Question: I am using a program what can render color images but only . I would like to from those images by using two and subtracting them. I can set the background to different colors.
My idea is that if I and an other , then I can from each other and . But it is just a theory, I don't know how to do it in practise and that if there are any standard methods / algorithms for extracting alpha information out of two images by subtracting them from each other.
I would like to use a (or a very easy to use ) to do this processing. I have used convert.exe from ImageMagick before, but I have never used the other utilities in ImageMagick.
Is there anyone who can recommend me a way how to do it in practise? What I am looking for is some kind of a command line solution or a C++ library with easy to understand example files what can do this.
:
My backgrounds are computer generated, solid colors. So I can set it to 0,0,0 black. Here is an example.

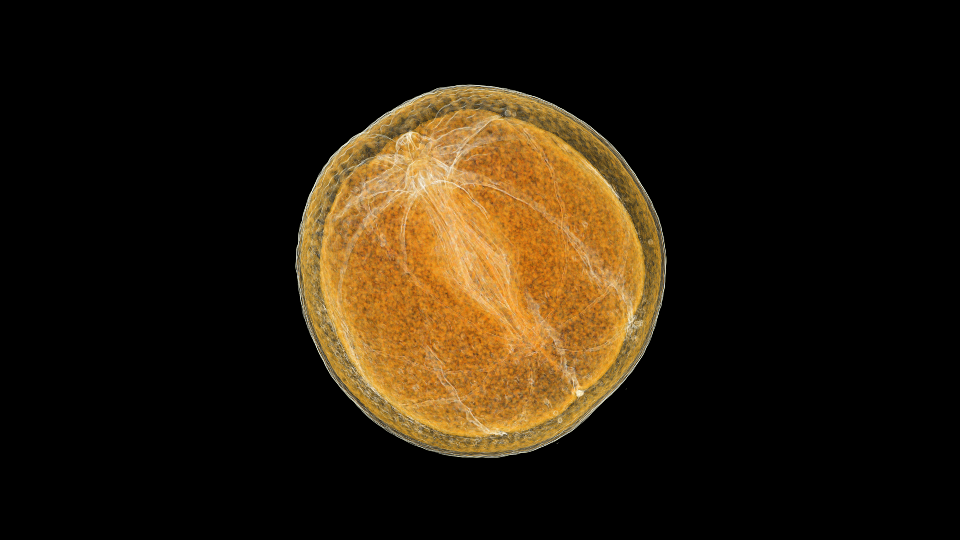
Answer: <URL> looks like it might be what you asked for
EDIT: the second one ends up with this command line (replace the stuff in <> with your images)
'''
convert   -alpha off \( -clone 0,1 -compose difference -composite -separate -evaluate-sequence max -auto-level -negate \) \( -clone 0,2 -fx "v==0?0:u/v-u.p{0,0}/v+u.p{0,0}" \) -delete 0,1 +swap -compose Copy_Opacity -composite <output>
'''
You'll need to use a format that supports alpha on the output, but that's probably what you want anyway. (NOTE: I have not actually tried this for myself so it might not work with the latest imagemagick versions since I don't think that documentation is always up to date)
Or, if you actually just use pure black and white you can do it like this:
'''
convert   -alpha off \( -clone 0,1 -compose difference -composite -negate \) \( -clone 0,2 +swap -compose divide -composite \) -delete 0,1 +swap -compose Copy_Opacity -composite <output>
'''